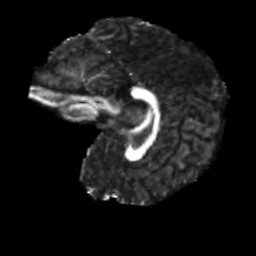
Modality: FA
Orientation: sagittal
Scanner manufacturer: siemens
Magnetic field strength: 3 T
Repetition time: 4 s
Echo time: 0.0594 s